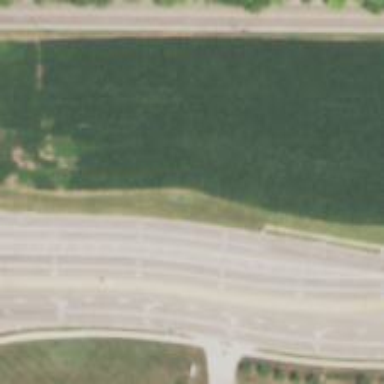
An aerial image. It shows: Road marking featuring gore chevron.